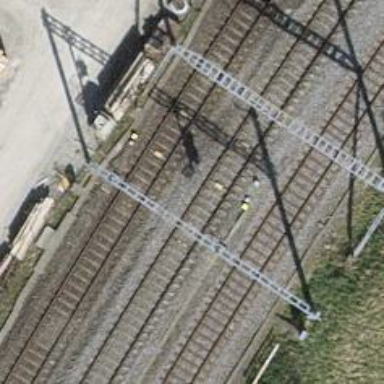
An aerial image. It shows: Railway signal.